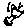
Label: zigzag